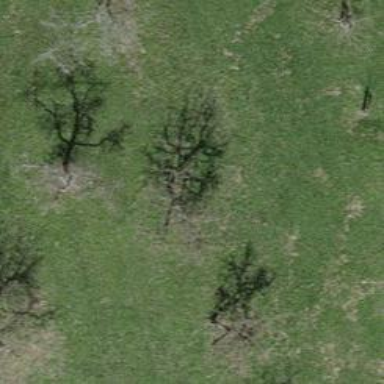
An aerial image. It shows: Single tag "natural: tree."